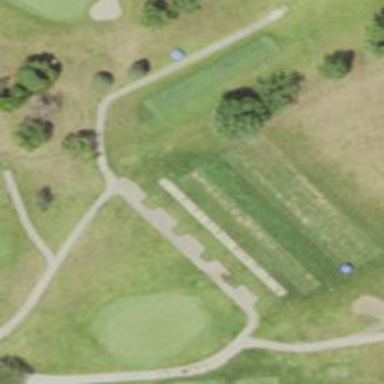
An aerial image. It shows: Path for both road and golf.